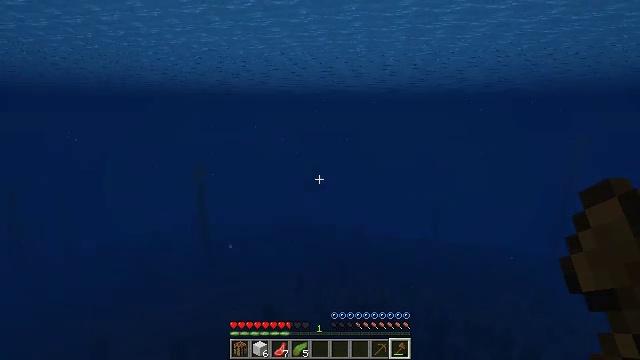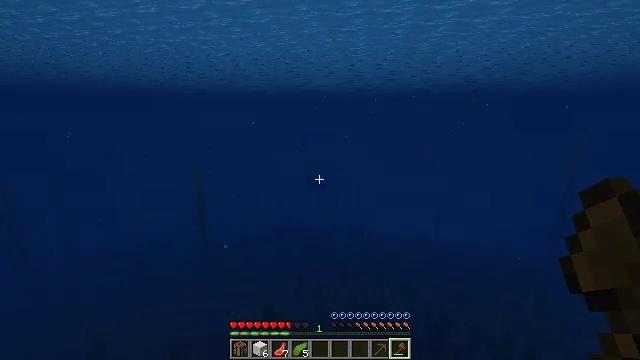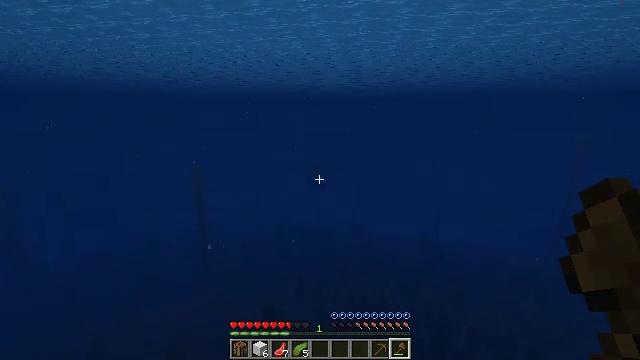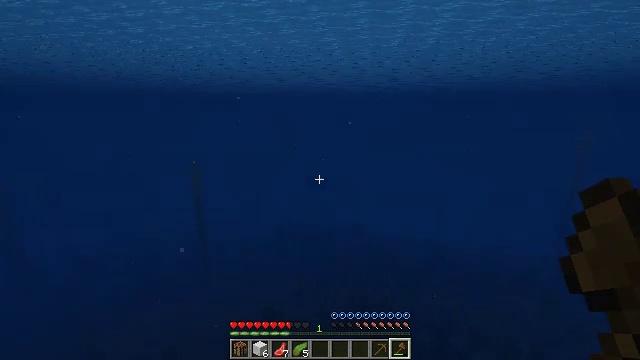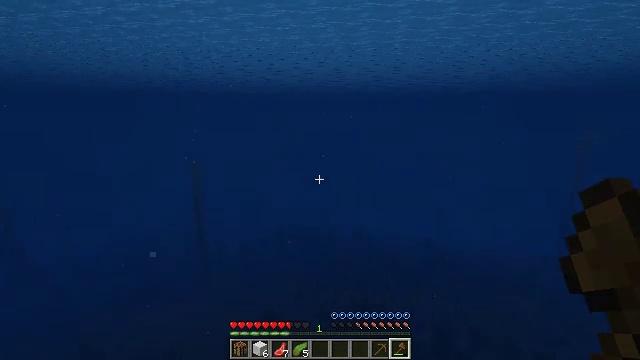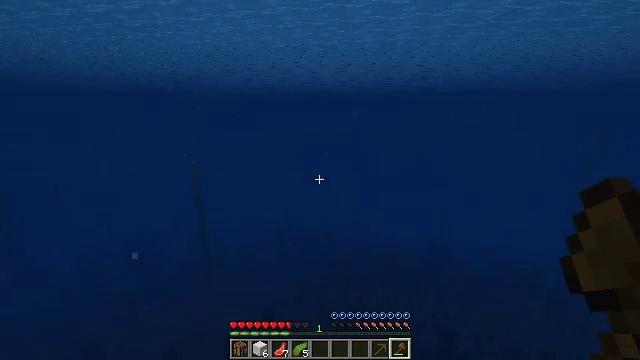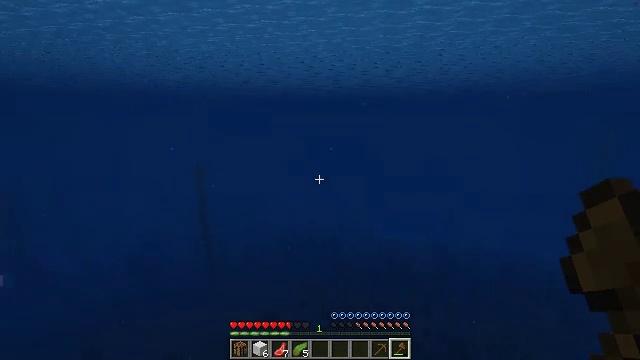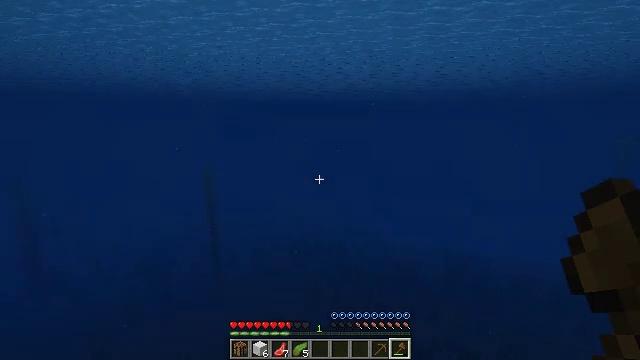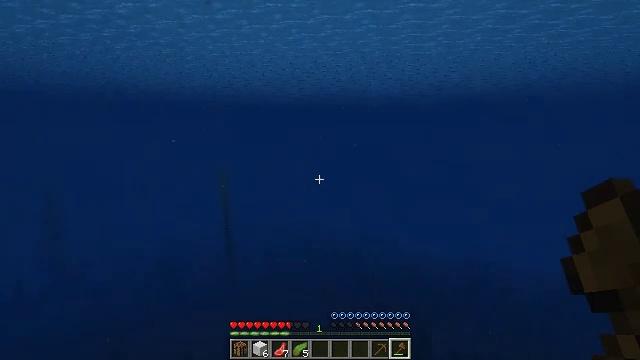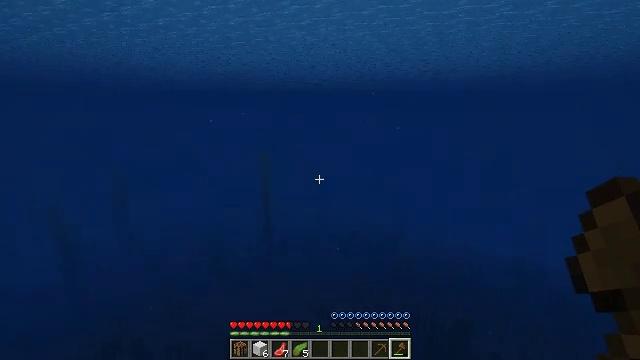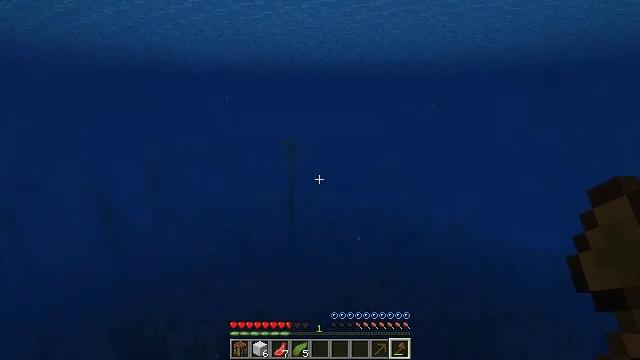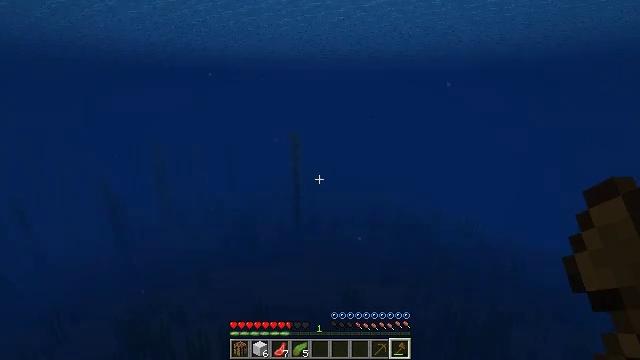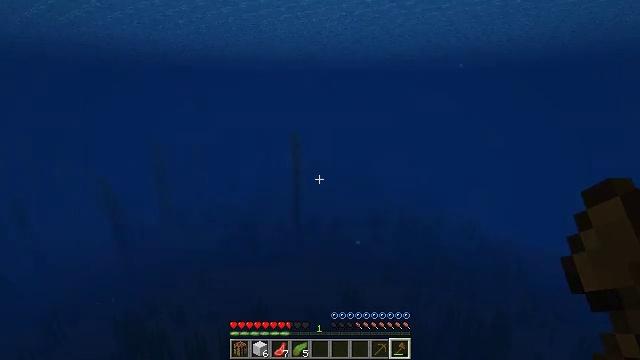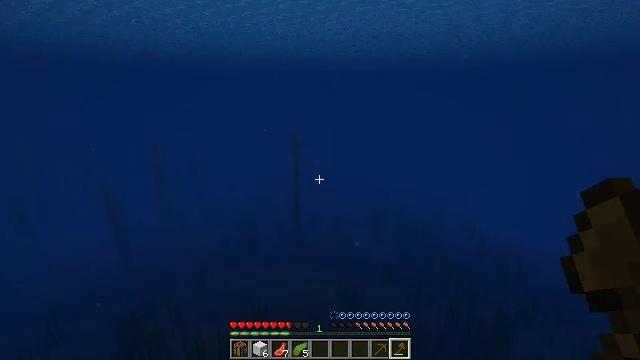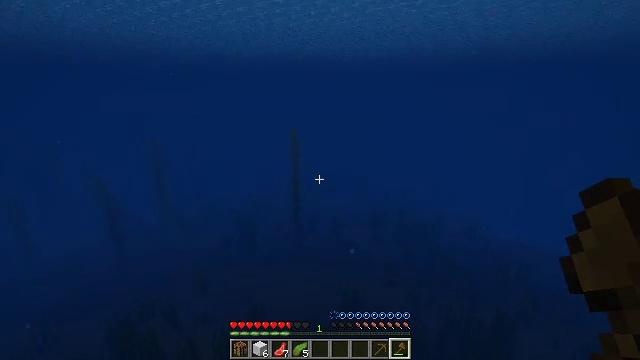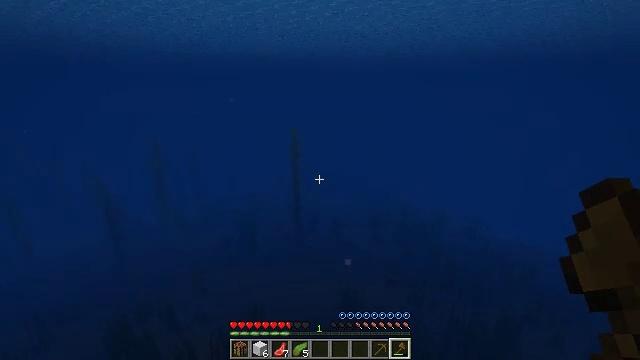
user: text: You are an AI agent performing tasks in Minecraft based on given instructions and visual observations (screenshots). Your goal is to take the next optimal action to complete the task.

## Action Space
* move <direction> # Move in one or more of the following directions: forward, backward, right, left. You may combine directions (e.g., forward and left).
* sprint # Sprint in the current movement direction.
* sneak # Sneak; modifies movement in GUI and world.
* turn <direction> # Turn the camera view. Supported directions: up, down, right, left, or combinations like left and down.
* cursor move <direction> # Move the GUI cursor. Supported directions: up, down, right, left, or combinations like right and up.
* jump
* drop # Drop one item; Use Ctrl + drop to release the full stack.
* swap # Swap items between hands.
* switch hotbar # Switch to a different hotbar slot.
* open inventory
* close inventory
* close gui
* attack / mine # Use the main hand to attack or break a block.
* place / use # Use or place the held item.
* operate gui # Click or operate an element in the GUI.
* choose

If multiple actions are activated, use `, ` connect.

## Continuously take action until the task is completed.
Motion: motion action
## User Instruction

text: Break kelp blocks underwater.
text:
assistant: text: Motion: move forward
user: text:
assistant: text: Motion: move forward
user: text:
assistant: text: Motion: move forward
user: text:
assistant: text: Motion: move forward
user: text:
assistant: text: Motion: move forward
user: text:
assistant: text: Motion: move forward, turn left
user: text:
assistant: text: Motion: move forward, turn left
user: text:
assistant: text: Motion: move forward, turn left
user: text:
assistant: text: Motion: move forward, sprint, turn left and down
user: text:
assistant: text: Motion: move forward, sprint, turn left and down
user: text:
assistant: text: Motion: move forward, sprint, turn left
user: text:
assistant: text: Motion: move forward, sprint
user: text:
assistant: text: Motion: move forward
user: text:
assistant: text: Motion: move forward
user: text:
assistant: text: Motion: move forward
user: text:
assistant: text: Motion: move forward, turn left
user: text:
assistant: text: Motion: move forward, turn left
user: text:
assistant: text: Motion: move forward
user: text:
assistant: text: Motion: move forward, sprint, turn left
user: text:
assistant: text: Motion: move forward, sprint
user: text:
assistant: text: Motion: move forward, sprint
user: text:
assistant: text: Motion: move forward, sprint
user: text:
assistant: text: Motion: move forward
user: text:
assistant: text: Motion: move forward
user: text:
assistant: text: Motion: move forward
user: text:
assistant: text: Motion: move forward
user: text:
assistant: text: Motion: move forward
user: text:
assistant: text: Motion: move forward
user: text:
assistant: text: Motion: move forward
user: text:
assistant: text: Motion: move forward